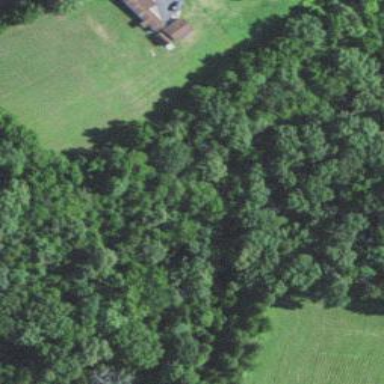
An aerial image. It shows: Deciduous broadleaved woodland.